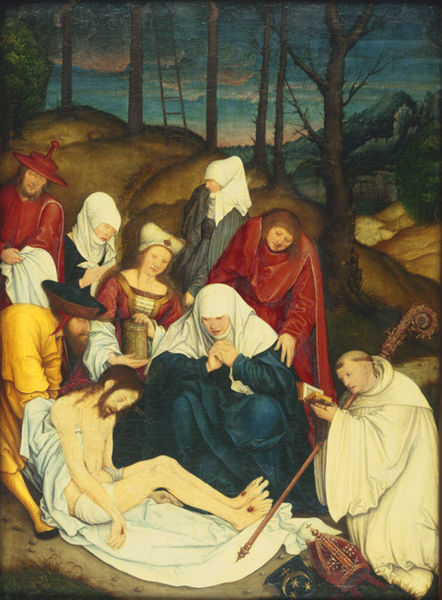
Titel: Beweinung Christi
Künstler: Bernhard Strigel
Standort: Karlsruhe
Institution: Staatliche Kunsthalle Karlsruhe
Schlagwörter: baum, berg, blau, gemälde, gott, himmel, mann, nackt, wasser, weiß, wolken, bäume, frauen, gelb, grün, landschaft, menschen, see, braun, frau, hut, hüte, männer, nacht, rot, tuch, wolke, haube, mütze, bibel, johannes, tod, tot, trauer, holland, niederlande, öl, hügel, stamm, büsche, gewand, kutte, mantel, wald, farbig, füße, stab, berge, ölgemälde, leiter, bischof, papst, kopftuch, glatze, sitzt, mond, blut, buch, kreuz, stern, weinen, halbmond, sterne, soldat, nonne, beten, gebet, beerdigung, kreuze, gestorben, christus, grab, jesus, jesus christus, kreuzabnahme, kreuzigung, leichentuch, leichnam, ostern, wunden, wundmal, wundmale, christlich, hilfe, mittelalter, dornen, klerus, kopftücher, priester, mönch, mitra, tiara, heilige, hirtenstab, heilig, maria, magdalena, beweinung, israel, jesu, maria magdalena, grablegung, christi, josef, klagen, zepter, tonsur, gemäle, grablege, juden, golgotha, grabtuch, nikodemus, nennen, nonnen, bischofsstab, toto, golgatha, bischofsmütze, josef von arimathea, mänch, christi kreuzabnahme, mnch, 15. jahrhundert, waldf, wundne, schritus, mgdalena, nagelwunden, maria magdalenea, besten